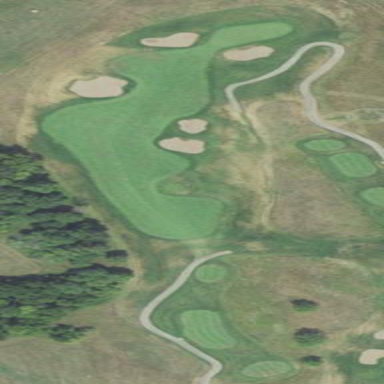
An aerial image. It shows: Golf rough area.